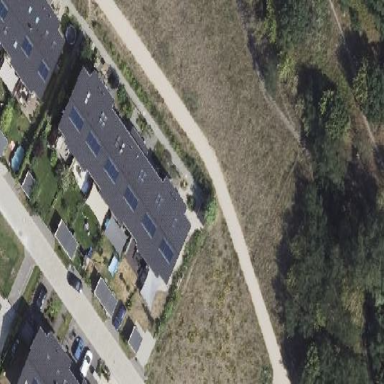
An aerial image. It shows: Terrace building with gabled roof.